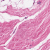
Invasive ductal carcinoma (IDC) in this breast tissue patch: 0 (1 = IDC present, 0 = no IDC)